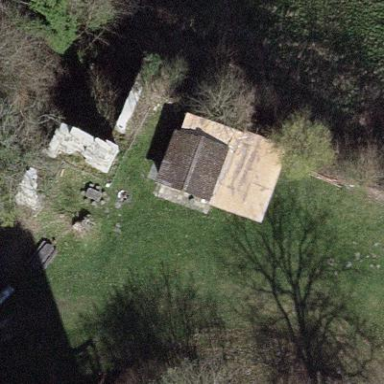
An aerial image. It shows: Ruins of historic fortification building.